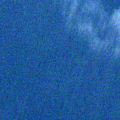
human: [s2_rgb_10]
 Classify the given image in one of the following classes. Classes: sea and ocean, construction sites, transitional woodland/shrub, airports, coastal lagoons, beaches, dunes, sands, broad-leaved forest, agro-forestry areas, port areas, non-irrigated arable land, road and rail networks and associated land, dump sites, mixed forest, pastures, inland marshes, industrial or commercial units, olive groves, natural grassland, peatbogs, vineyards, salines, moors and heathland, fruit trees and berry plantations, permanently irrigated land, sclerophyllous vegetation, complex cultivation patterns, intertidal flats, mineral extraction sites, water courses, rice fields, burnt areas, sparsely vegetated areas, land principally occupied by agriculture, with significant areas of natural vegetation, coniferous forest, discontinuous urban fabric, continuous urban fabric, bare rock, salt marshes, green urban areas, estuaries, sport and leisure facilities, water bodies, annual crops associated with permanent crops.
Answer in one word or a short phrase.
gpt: water bodies